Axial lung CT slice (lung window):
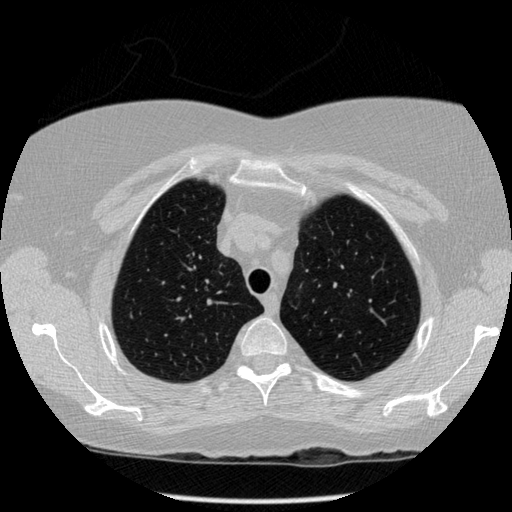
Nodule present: no